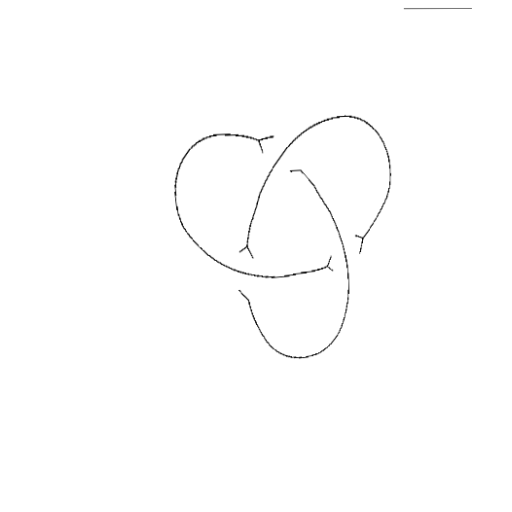
Crossing number: 3